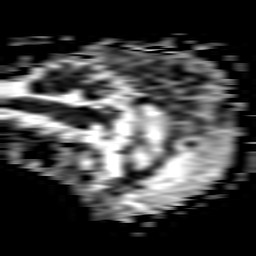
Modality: ADC
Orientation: sagittal
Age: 69
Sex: male
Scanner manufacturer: philips
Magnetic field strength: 3 T
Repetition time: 3.208 s
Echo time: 0.076 s